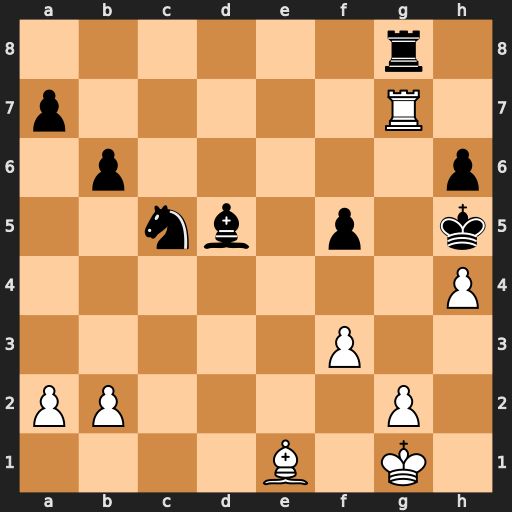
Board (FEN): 6r1/p5R1/1p5p/2nb1p1k/7P/5P2/PP4P1/4B1K1
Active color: w
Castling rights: -
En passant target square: -
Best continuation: g4+ fxg4 fxg4#